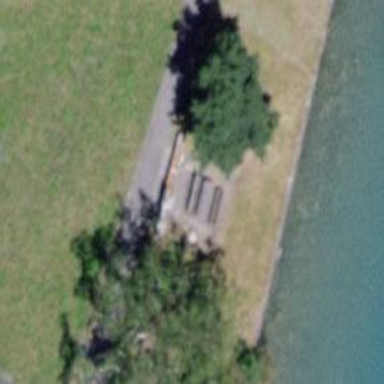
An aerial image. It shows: Bench.